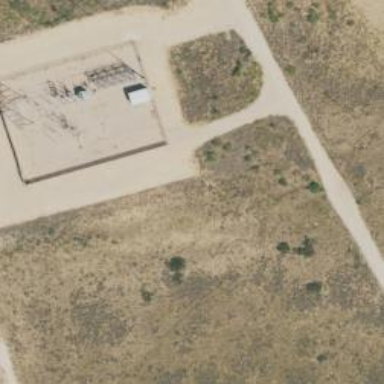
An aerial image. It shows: Distribution substation surrounded by fence.